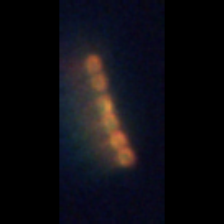
Taxon: Chaetoceros
Group: Diatoms